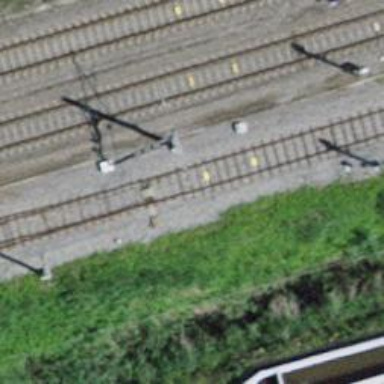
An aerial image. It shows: Railway switch with turnout to the right.